Field crop: maize
Growth stage: 2
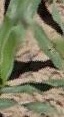
Species: maize